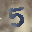
Label: 5